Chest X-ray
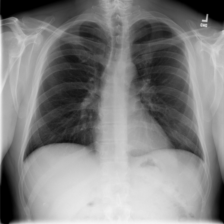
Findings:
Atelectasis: negative
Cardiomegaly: negative
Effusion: negative
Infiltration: negative
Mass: negative
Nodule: negative
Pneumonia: negative
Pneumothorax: negative
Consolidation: negative
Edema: negative
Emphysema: negative
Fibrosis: negative
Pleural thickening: negative
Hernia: negative